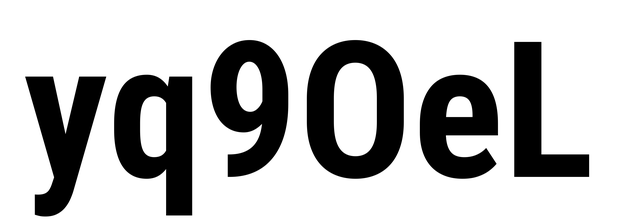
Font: Roboto_Condensed_Bold